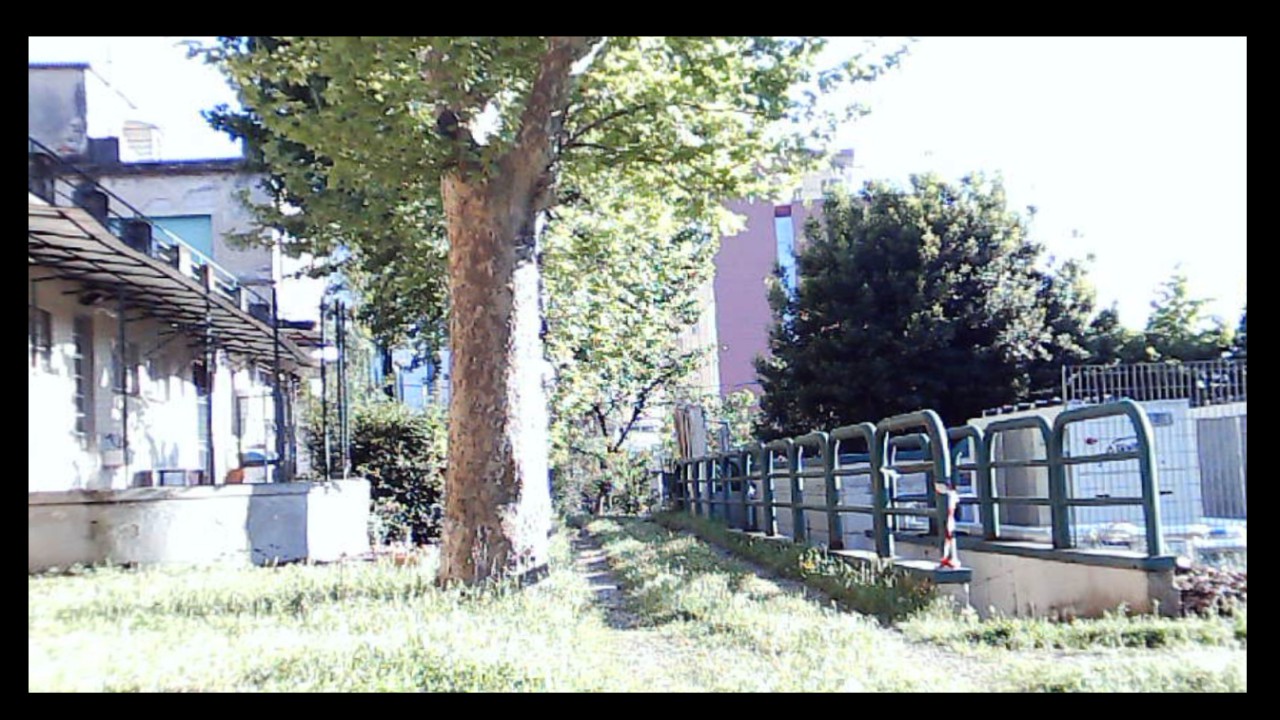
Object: Betafpv air75